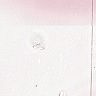
Metastatic tissue present: no